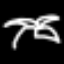
Label: palm tree